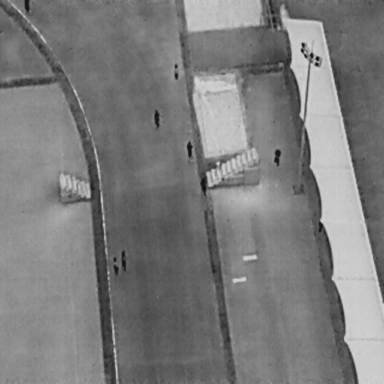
There are seven People in the infrared image.